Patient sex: M
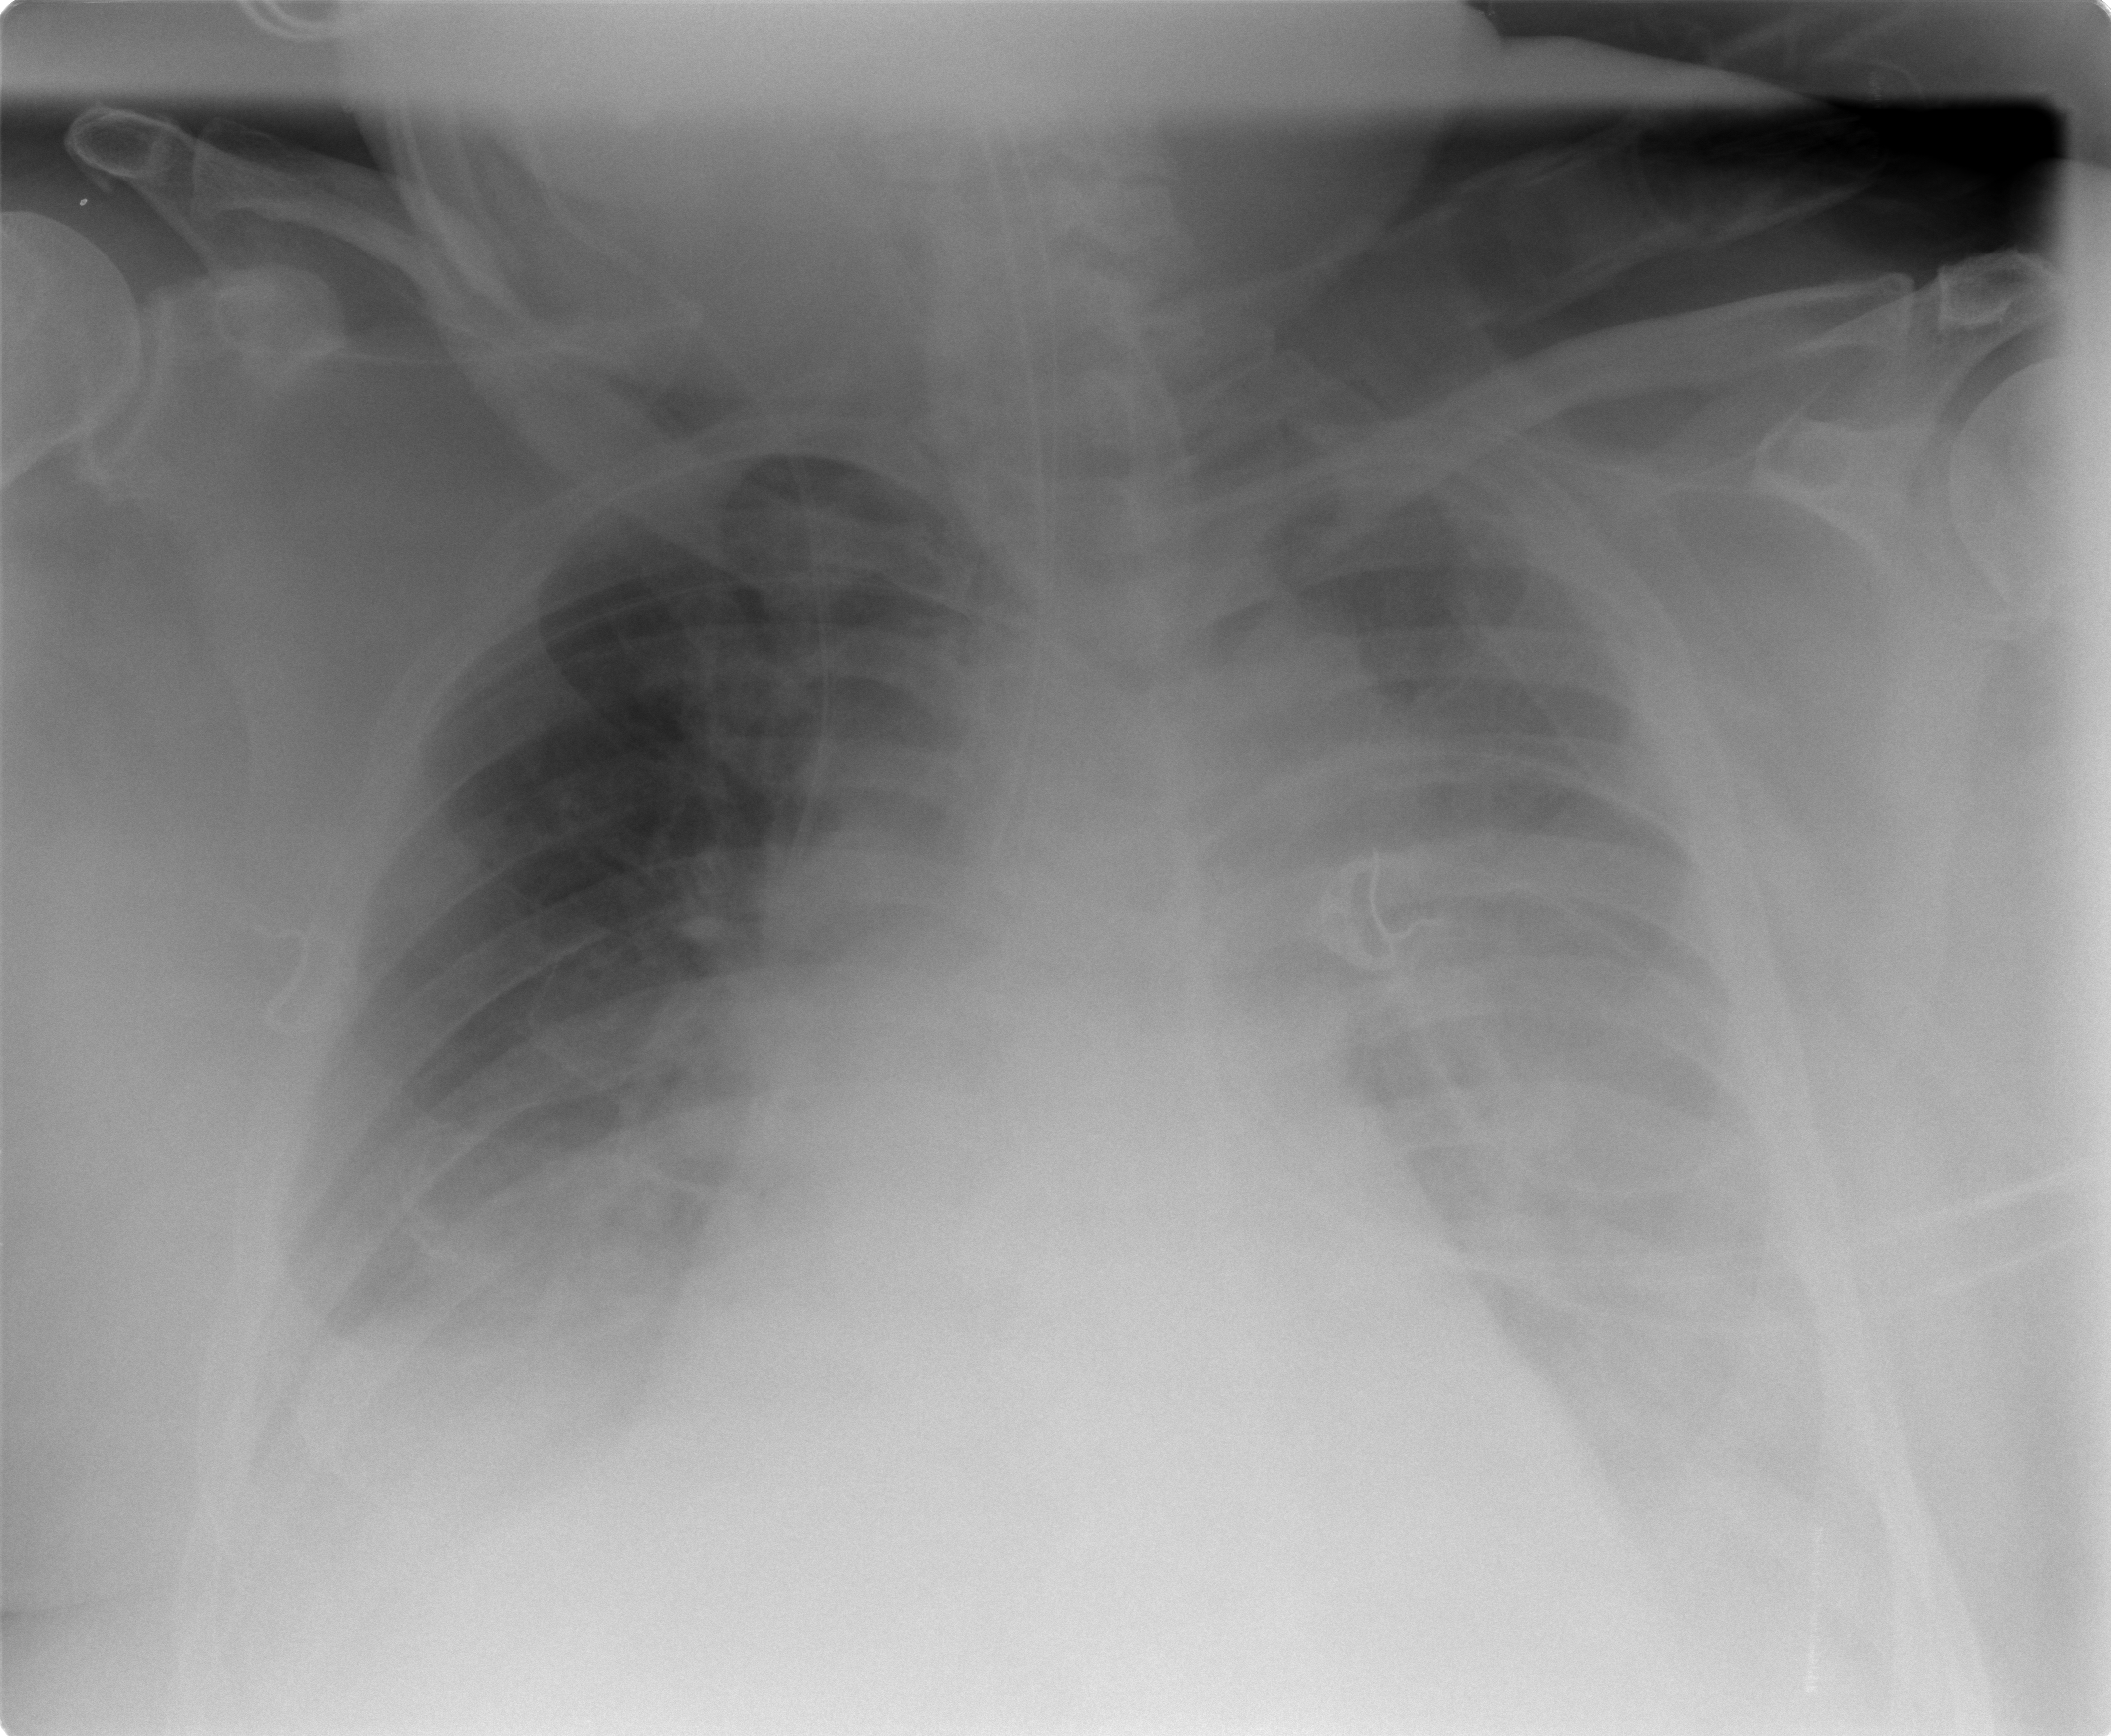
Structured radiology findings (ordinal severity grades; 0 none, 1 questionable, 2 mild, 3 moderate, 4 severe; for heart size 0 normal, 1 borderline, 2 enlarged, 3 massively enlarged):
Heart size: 2
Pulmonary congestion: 2
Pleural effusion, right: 2
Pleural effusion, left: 3
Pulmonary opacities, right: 1
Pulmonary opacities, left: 2
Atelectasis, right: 2
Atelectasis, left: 3